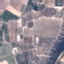
Land use / land cover class: PermanentCrop